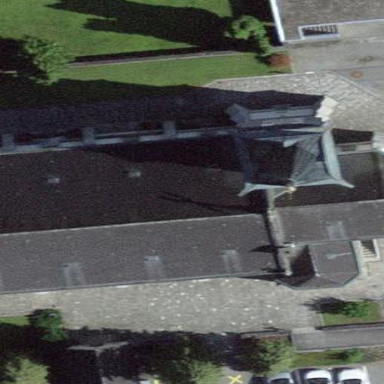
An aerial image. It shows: Church which is place of worship.